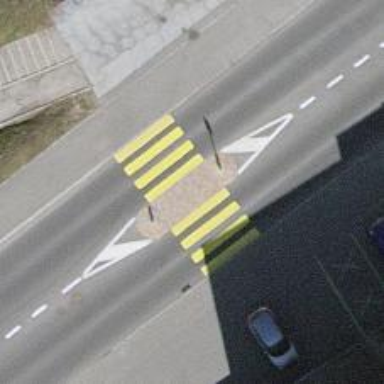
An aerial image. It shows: Marked crossing with visible markings.